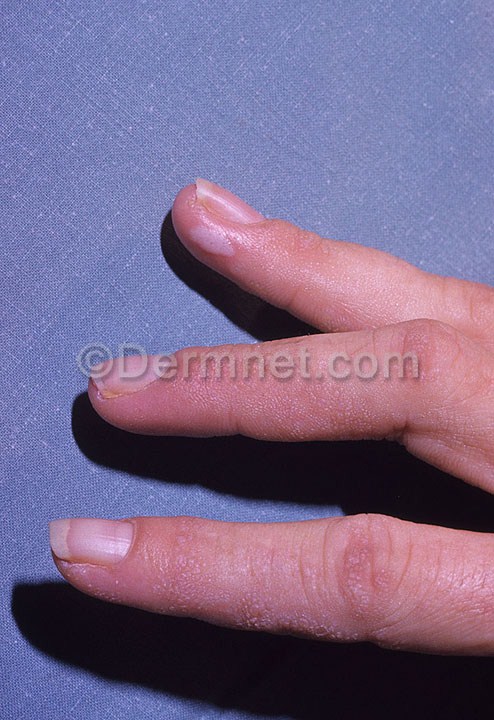
Disease: Systemic Disease